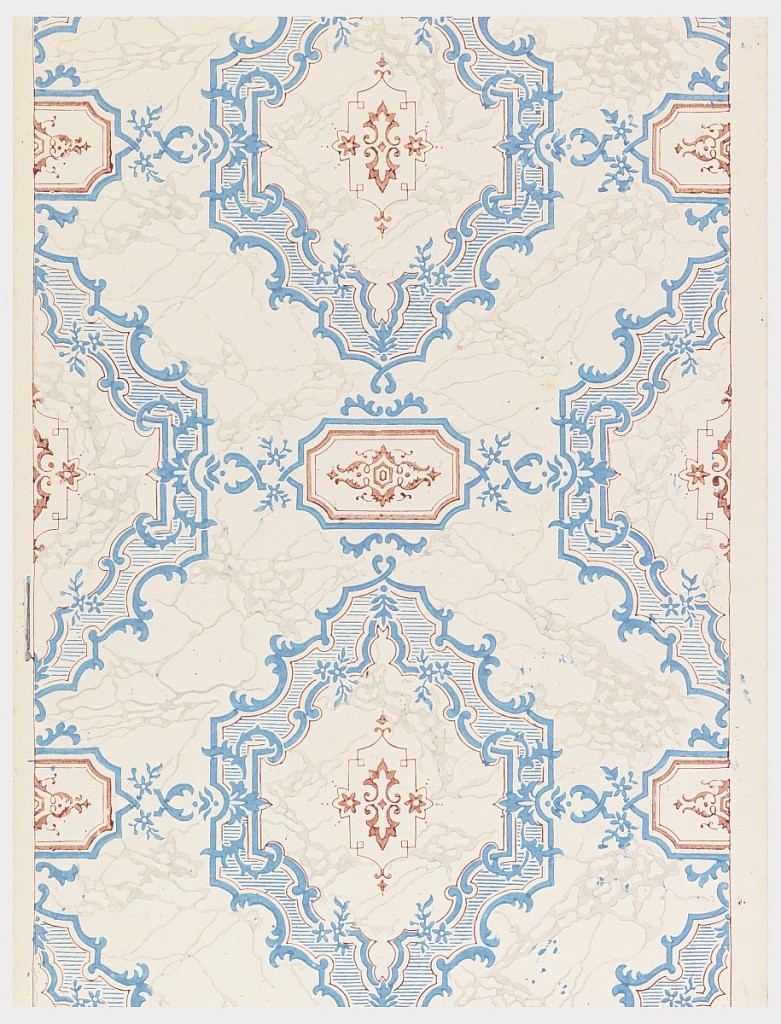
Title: Sidewall
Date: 1840s
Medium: Block-printed paper
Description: Against an ungrounded off-white paper marbled with pale gray veins, are printed regularly spaced large, scrolled medallions in light blue with linear details printed in red. Small red medallions are centered within and printed between the larger medallions.